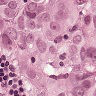
Metastatic tissue present: yes